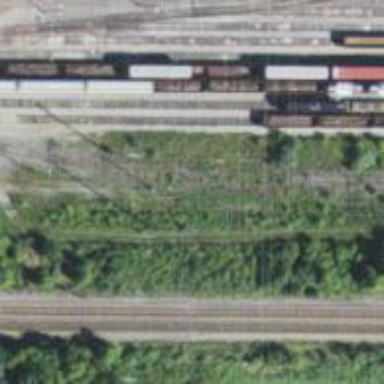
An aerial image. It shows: Abandoned railway yard.